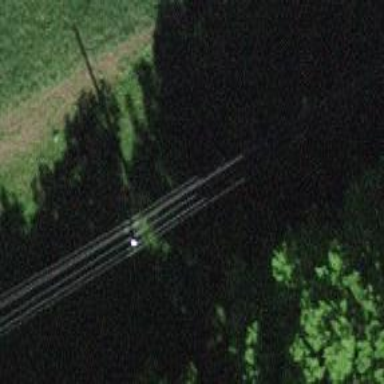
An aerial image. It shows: Minor power line.